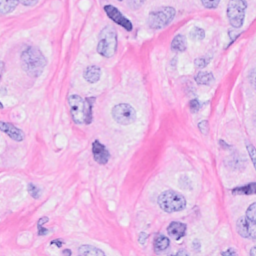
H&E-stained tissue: Breast